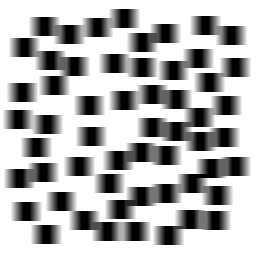
Squares: 56
Triangles: 0
Stars: 0
Total shapes: 56